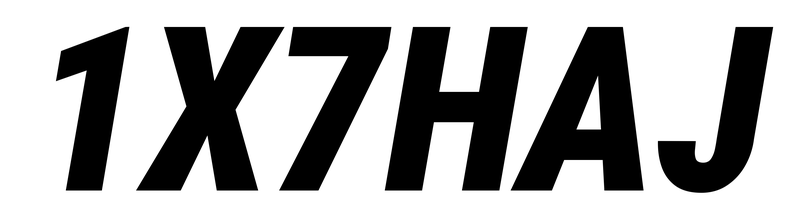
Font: Roboto-Italic_Condensed_Black_Italic